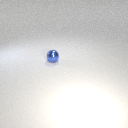
small blue metal sphere